Question: I want to display one or more CheckBoxes on a tile in my Windows Phone app. This works already for TextBlocks, but with a CheckBox it shows only the Text of the CheckBox and not the Checkmark itself.
This is a sample of my code:
'''
public void CreateTile()
{
StackPanel panel = new StackPanel();
panel.VerticalAlignment = VerticalAlignment.Top;
panel.Margin = new Thickness(7.0, 7.0, 7.0, 0);
panel.Width = 336;
panel.Height = 336;
panel.Orientation = Orientation.Vertical;
// Create and add a CheckBox for each task
foreach (var task in _tasks)
{
TextBlock textBlock = new TextBlock();
textBlock.TextWrapping = TextWrapping.Wrap;
textBlock.Style = App.Current.Resources["PhoneTextLargeStyle"] as Style;
textBlock.Foreground = new SolidColorBrush(Colors.White);
textBlock.Text = task.Text;
CheckBox checkBox = new CheckBox();
checkBox.IsChecked = task.IsDone;
checkBox.Content = textBlock;
panel.Children.Add(checkBox);
}
Grid layoutRoot = new Grid();
layoutRoot.Background = new SolidColorBrush(Colors.Blue);
layoutRoot.Width = 336;
layoutRoot.Height = 336;
layoutRoot.Children.Add(panel);
layoutRoot.Measure(new Size(336, 336));
layoutRoot.Arrange(new Rect(0, 0, 336, 336));
layoutRoot.UpdateLayout();
// Render grid into bitmap
WriteableBitmap bitmap = new WriteableBitmap(336, 336);
bitmap.Render(layoutRoot, null);
bitmap.Invalidate();
// Save background image for tile to isolated storage
Uri backgroundImage = TileHelper.SaveTileImage(bitmap);
}
'''
If I create a tile with a background image created by the method above, the tile will look like this:

As you can see the text is displayed but there is no checkmark/square before the text.
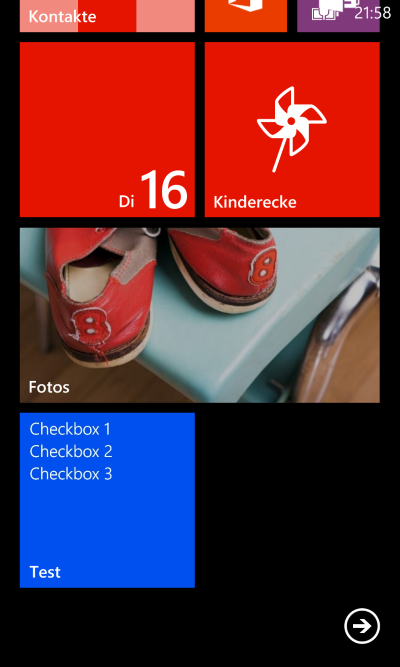
Answer: I personally like to use as the 'Font Family' in such situations. This gives me the flexibility to use 'Text' and 'Symbols' together while not messing around too much with code / images. SUS has great modern icons (or characters if you may call them) that are very much Metroish, I'd say.
Just open up Charmap (Win + R and type in 'charmap') and in the Font Select -> Segoe UI Symbol. Now you can select any character you like and paste into Visual Studio Editor itself. Yes, it works!
The symbol may not display properly in the Editor itself but it will at 'Runtime'
Here are some suggestions:

Here are the corresponding characters:
1. ☑️
2.
3. ✅
4.